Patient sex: F
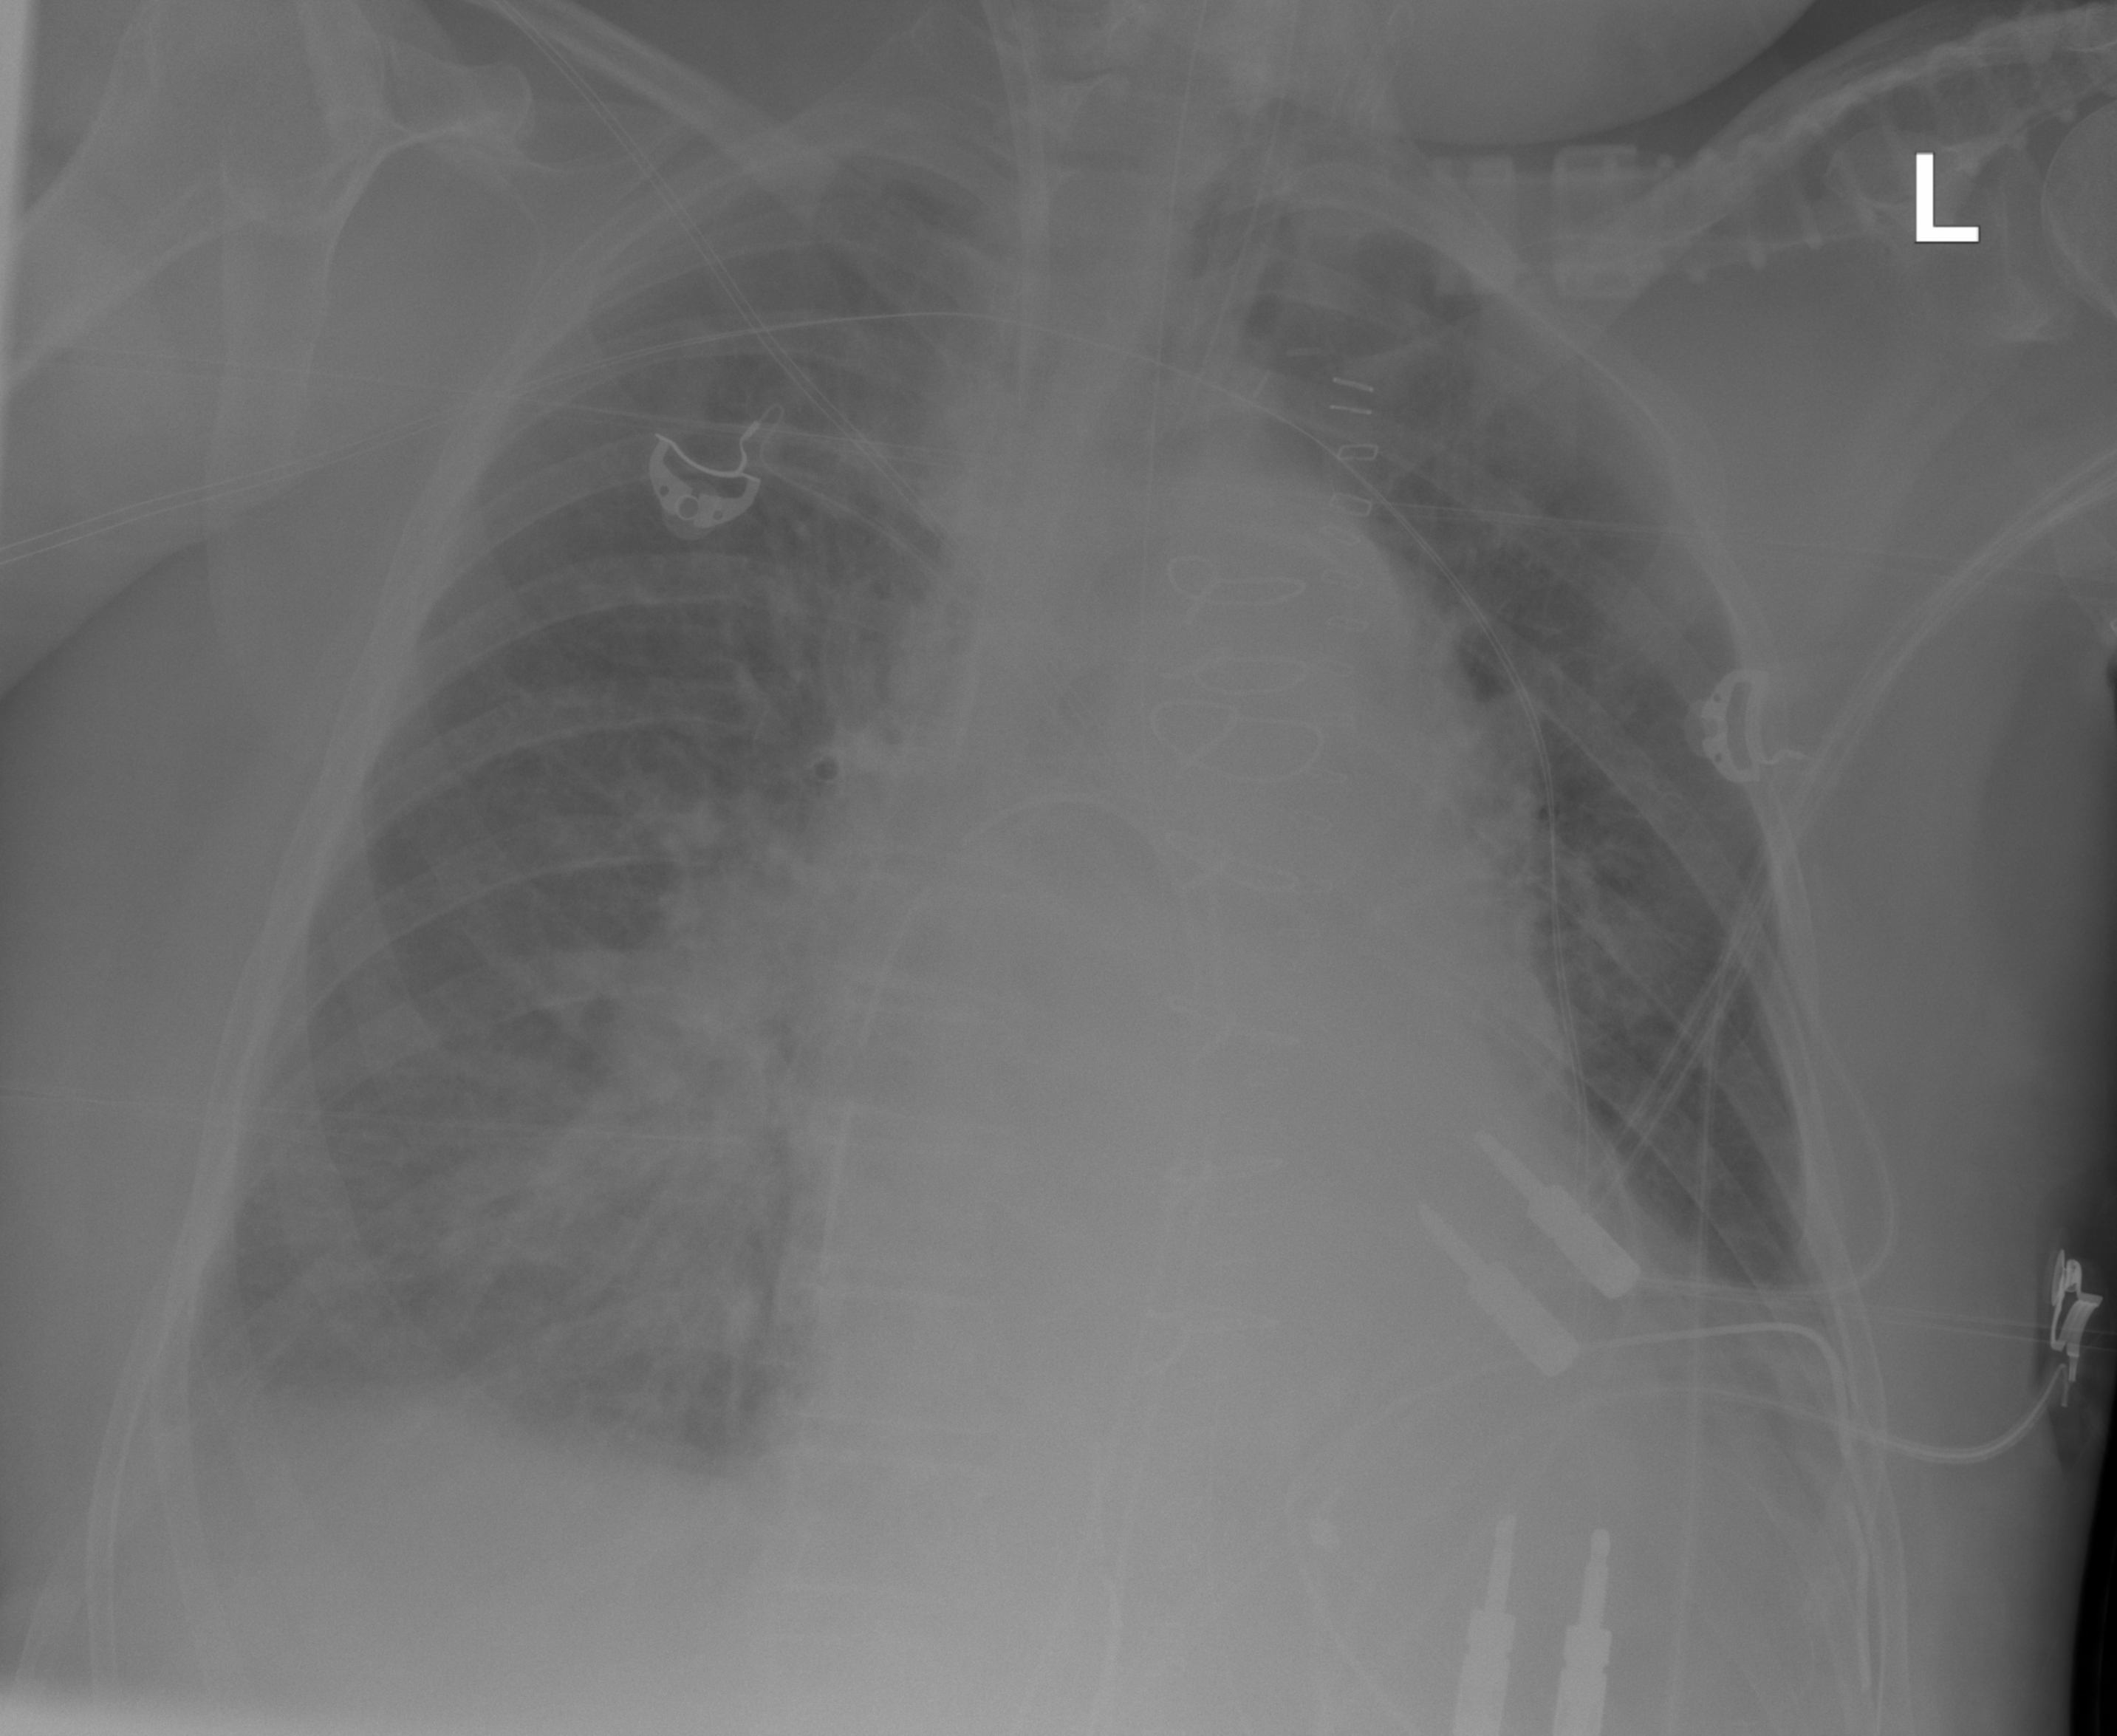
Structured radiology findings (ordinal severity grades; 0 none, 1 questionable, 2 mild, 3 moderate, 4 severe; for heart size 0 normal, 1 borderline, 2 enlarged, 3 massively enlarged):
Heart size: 2
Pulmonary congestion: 2
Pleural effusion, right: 2
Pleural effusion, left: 2
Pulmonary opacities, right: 0
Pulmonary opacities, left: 0
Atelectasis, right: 3
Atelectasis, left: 2